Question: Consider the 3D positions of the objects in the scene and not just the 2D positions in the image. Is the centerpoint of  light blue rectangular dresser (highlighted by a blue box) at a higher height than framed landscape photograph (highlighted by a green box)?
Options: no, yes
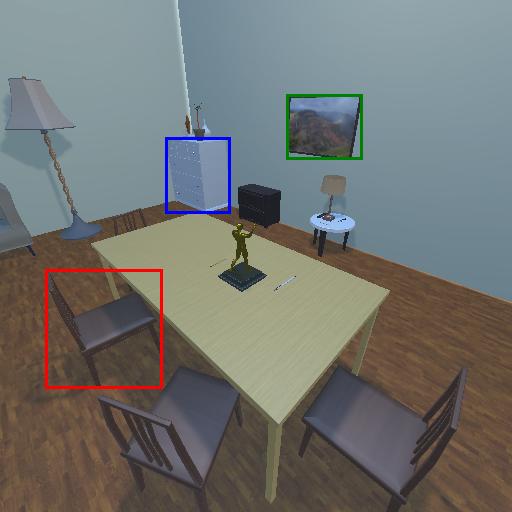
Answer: no